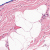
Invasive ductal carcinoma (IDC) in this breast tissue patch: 0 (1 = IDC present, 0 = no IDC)